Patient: sex F, age 73
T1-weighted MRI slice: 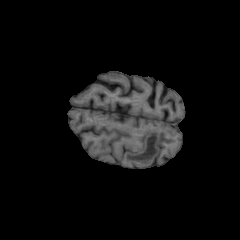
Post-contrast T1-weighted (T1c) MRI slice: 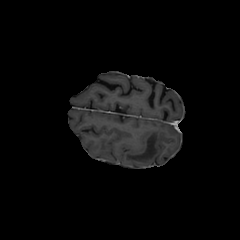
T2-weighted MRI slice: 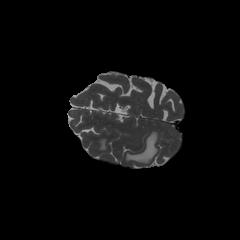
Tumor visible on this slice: yes
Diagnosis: Glioblastoma, IDH-wildtype
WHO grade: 4